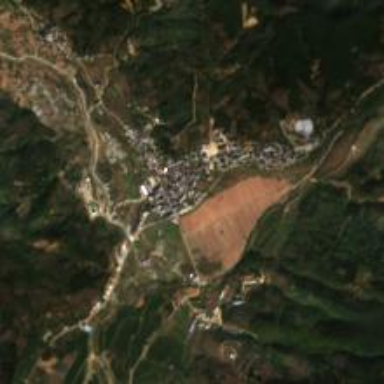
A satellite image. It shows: Ethnic township within town.